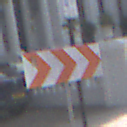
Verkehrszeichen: RichtungstafelnInKurvenGrossLinks
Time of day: MorningAfternoon
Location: Outdoor (Urban)
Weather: PartlyCloudy
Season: NotSpecified
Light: Natural